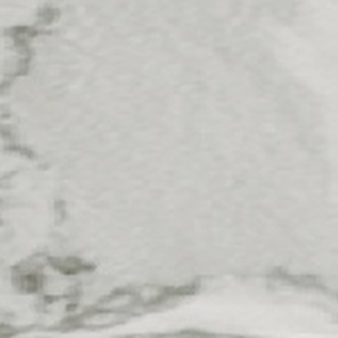
Label: other